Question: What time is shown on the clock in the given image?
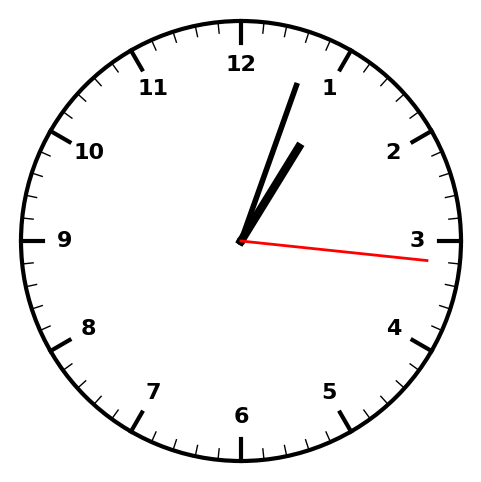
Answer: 01:03:16